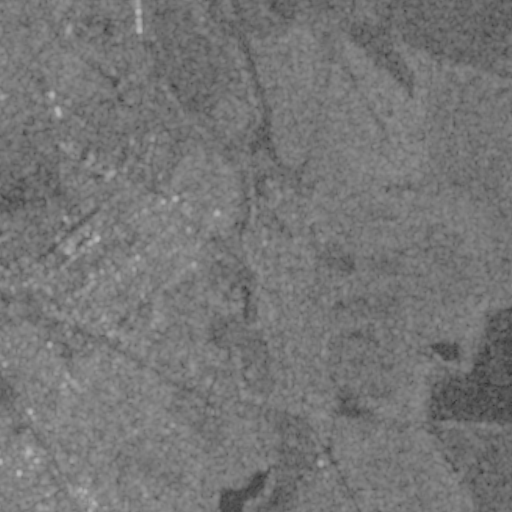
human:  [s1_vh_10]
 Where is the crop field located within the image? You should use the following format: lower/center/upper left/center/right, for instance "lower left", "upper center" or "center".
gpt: The crop field is located in the center left of the image.
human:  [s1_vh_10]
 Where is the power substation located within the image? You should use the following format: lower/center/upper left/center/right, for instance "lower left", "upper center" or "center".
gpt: The power substation is located in the center left of the image.
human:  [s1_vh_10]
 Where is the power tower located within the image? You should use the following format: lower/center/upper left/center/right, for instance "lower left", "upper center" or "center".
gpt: The power tower is located in the lower left of the image.
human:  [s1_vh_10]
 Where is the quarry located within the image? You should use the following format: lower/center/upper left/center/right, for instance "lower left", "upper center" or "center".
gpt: The quarry is located in the upper center of the image.
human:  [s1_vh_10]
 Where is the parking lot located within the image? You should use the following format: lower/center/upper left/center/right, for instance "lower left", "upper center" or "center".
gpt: There is no parking lot in the image.

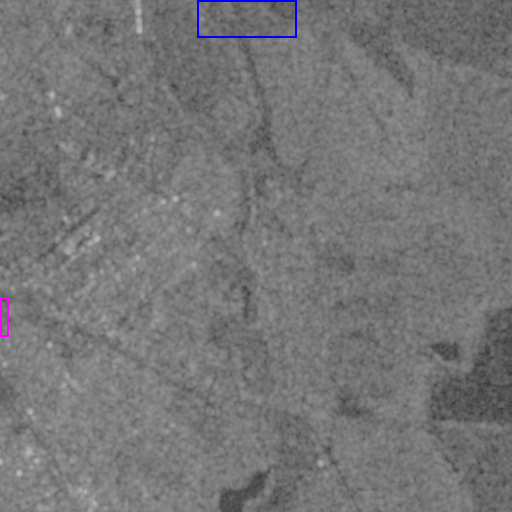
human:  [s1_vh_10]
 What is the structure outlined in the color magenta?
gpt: The structure outlined in magenta is a crop field.
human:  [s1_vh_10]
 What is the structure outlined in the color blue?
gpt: The structure outlined in blue is a quarry.
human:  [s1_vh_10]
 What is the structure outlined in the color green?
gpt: There is no green outline.